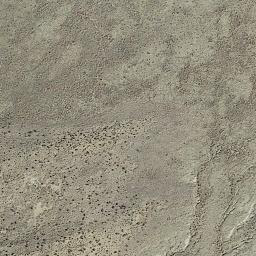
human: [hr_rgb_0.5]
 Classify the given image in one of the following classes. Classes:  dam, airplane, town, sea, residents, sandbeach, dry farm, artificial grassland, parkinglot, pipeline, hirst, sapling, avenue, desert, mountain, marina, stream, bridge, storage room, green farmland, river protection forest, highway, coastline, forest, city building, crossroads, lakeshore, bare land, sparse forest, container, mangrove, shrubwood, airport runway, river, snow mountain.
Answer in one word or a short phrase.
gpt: bare land